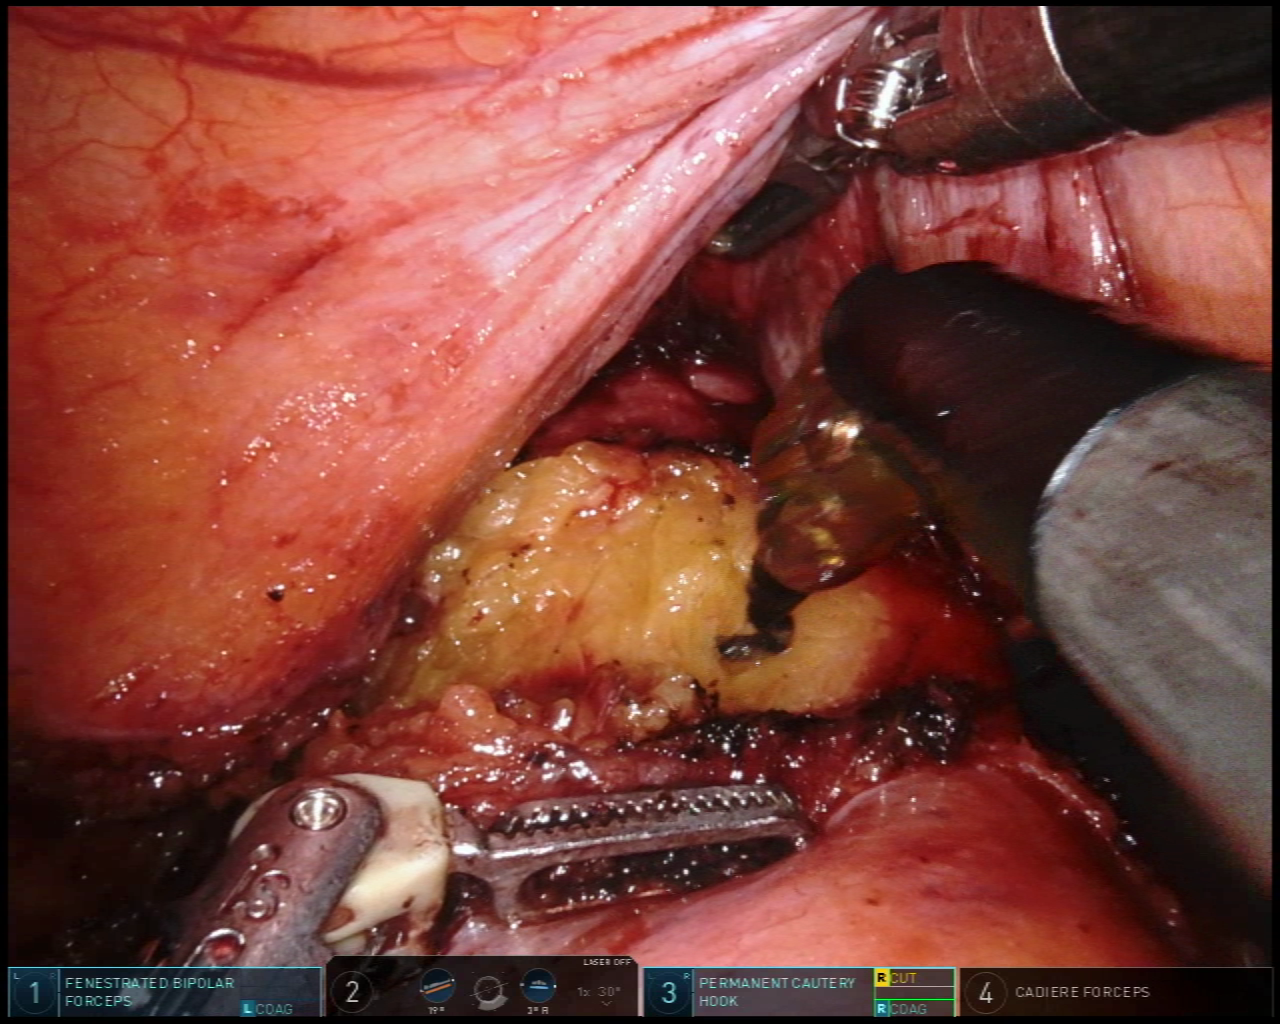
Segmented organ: vesicular_glands
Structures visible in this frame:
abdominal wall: no
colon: no
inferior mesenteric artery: no
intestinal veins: no
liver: no
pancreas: no
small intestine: no
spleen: no
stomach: no
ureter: no
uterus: no
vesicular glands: yes